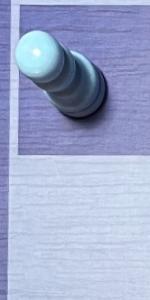
Label: Empty